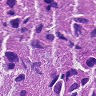
Metastatic tissue present: yes